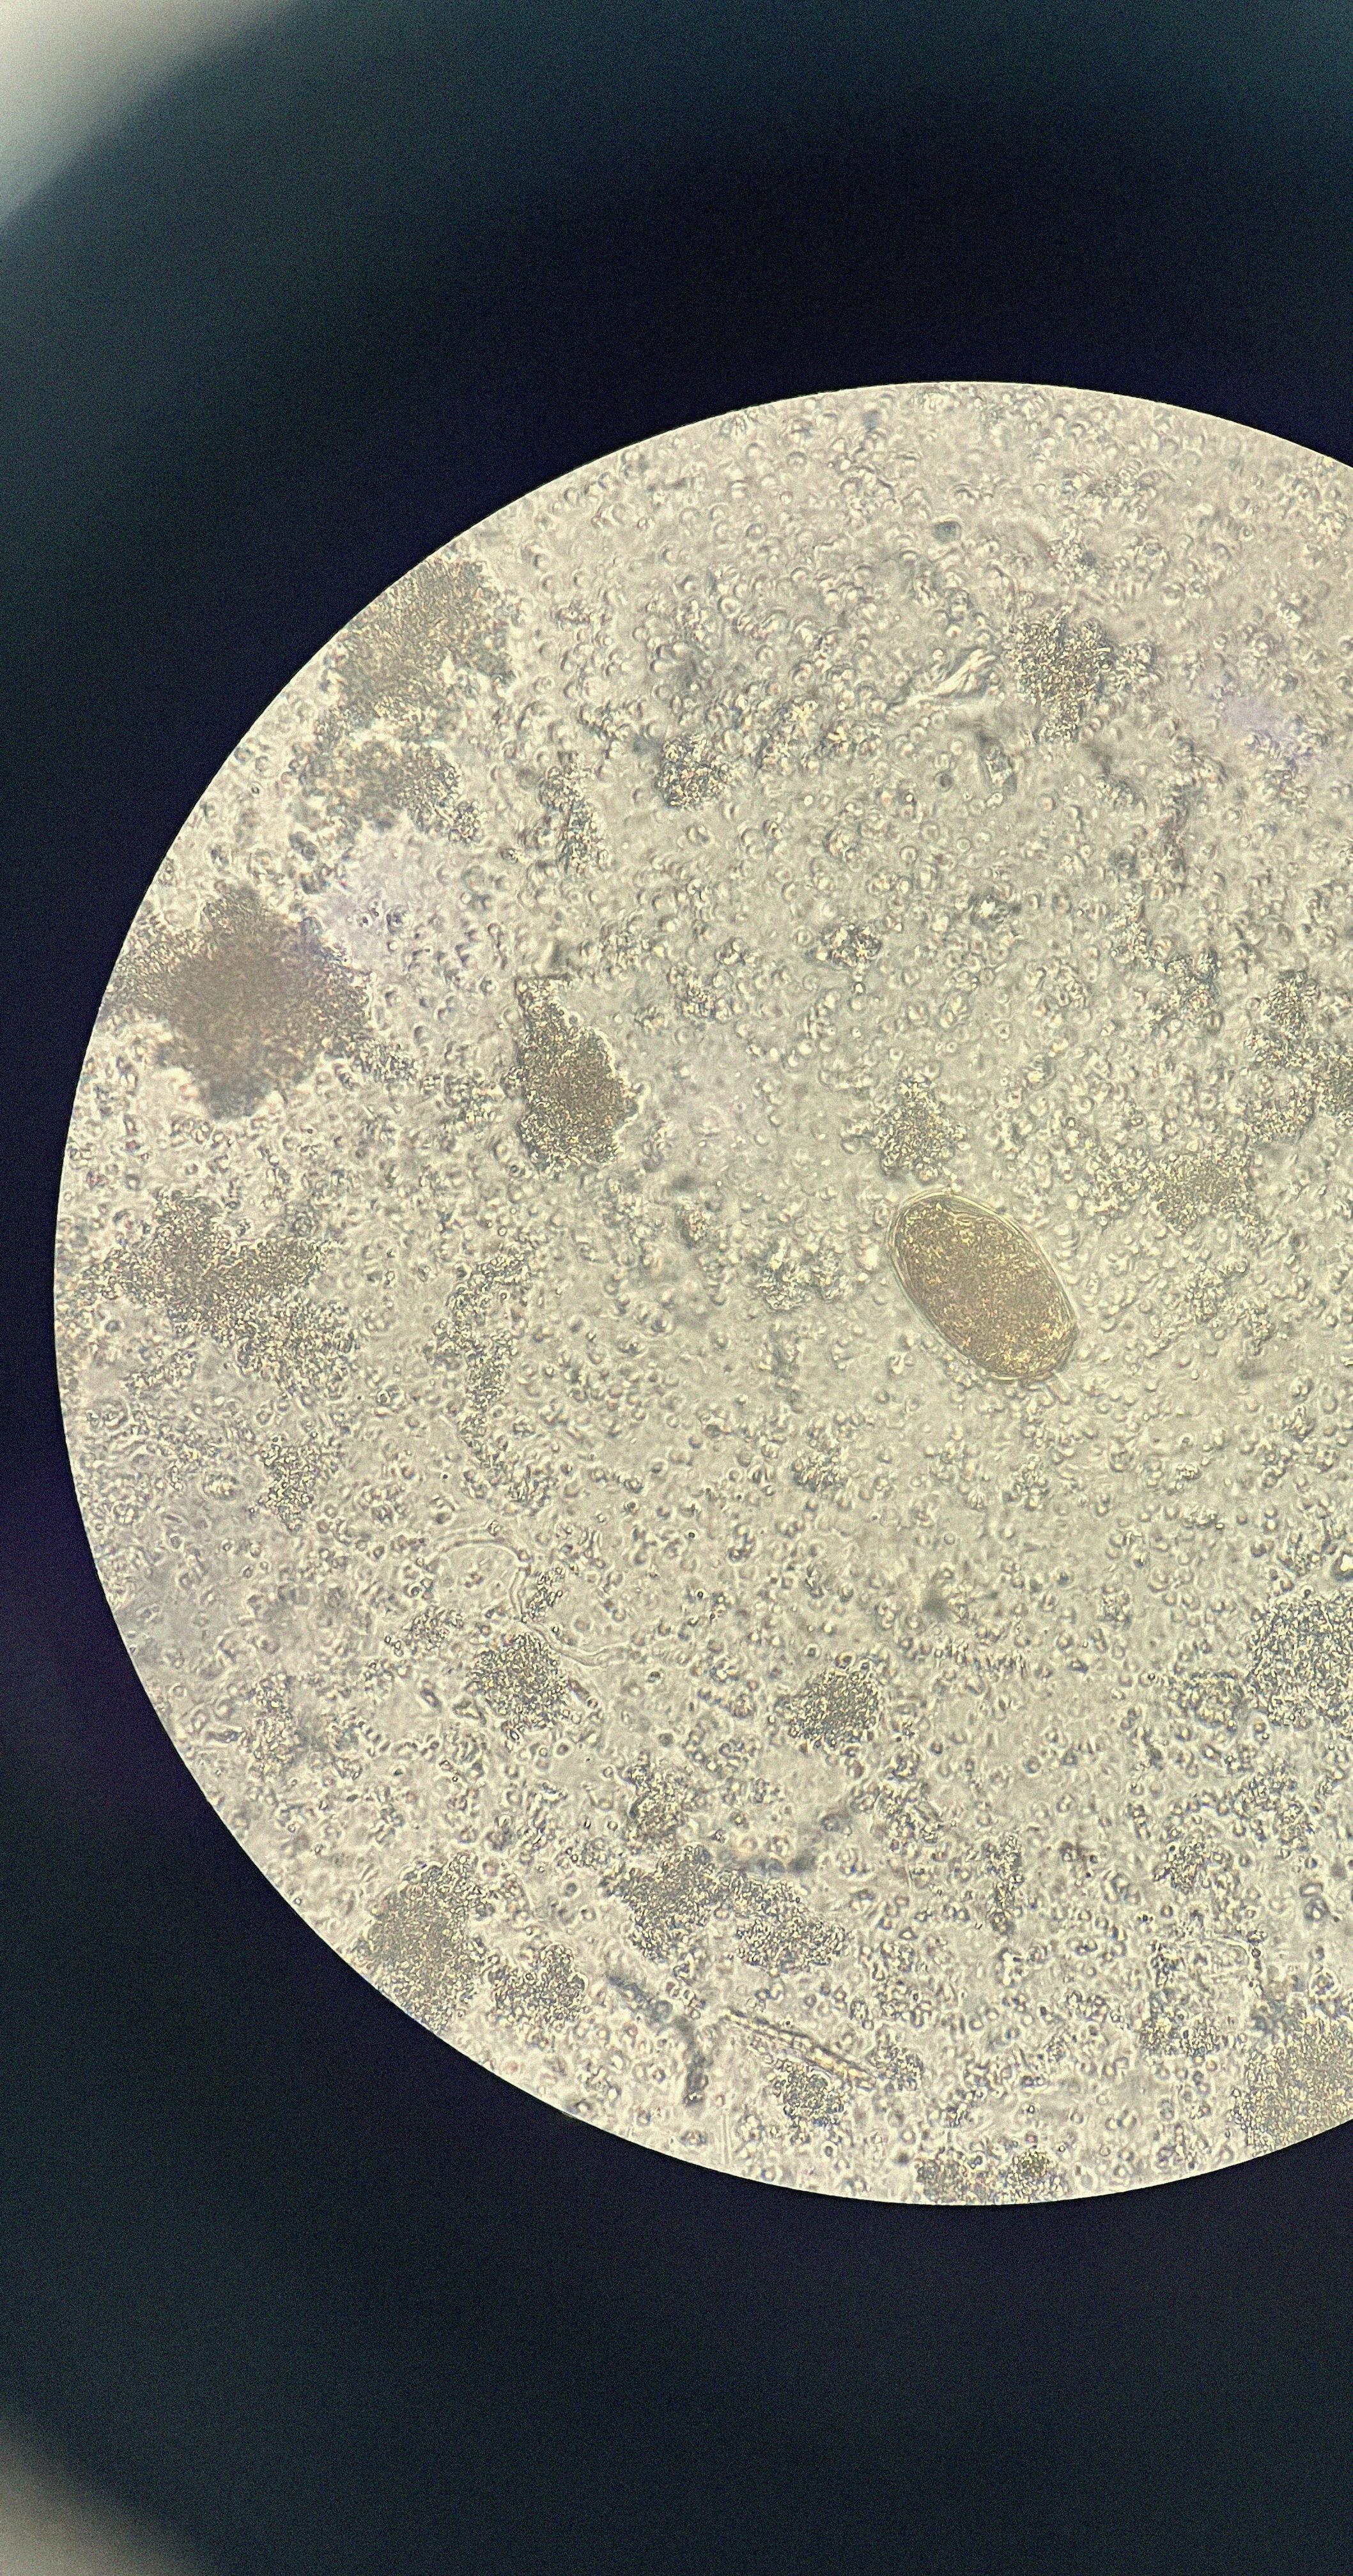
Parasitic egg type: Paragonimus spp